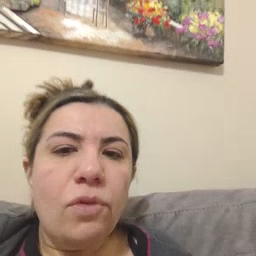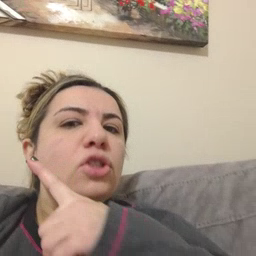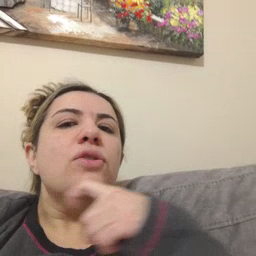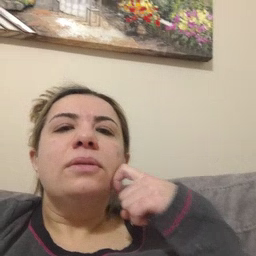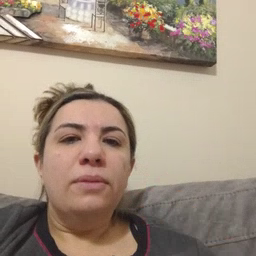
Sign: dry